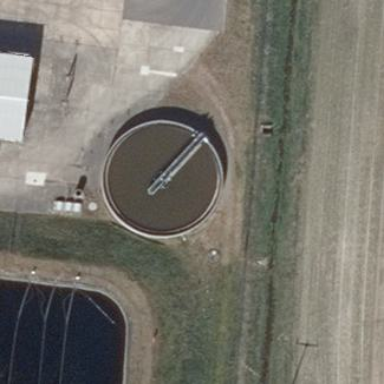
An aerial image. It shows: Image of wastewater.